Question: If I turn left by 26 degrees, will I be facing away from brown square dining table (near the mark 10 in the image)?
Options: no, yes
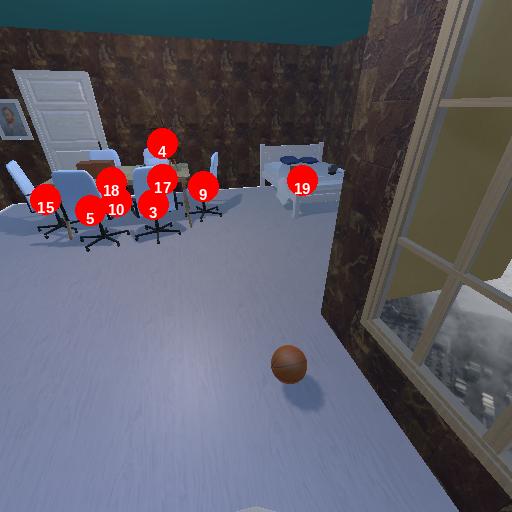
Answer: no